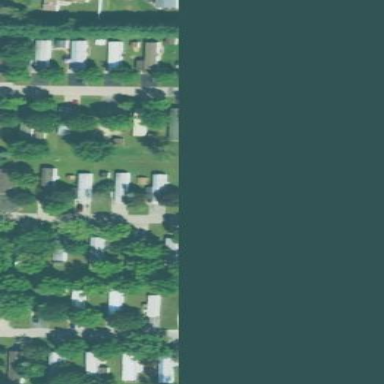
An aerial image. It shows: Residential area with trailer park.